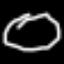
Label: octagon